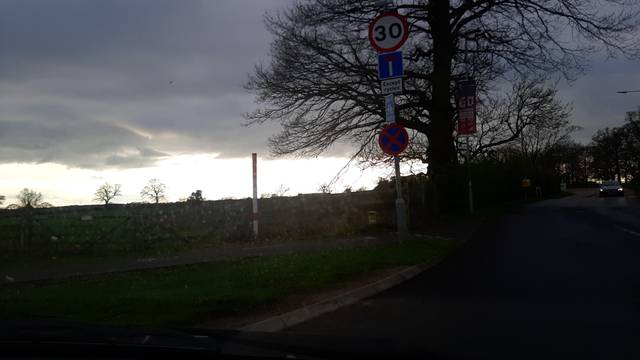
Region: United Kingdom
Coordinates: 51.8759, 0.9586